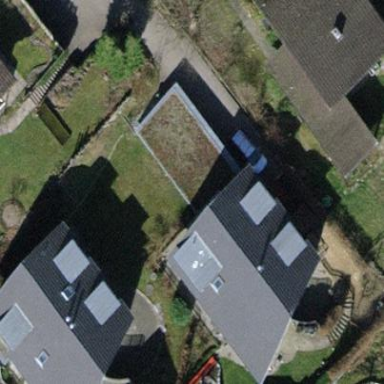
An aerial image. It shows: View of roof of building.